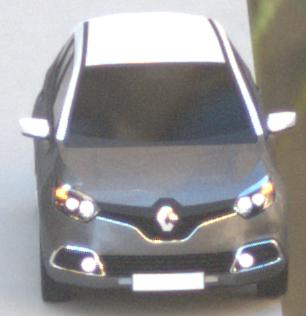
Make: Renault
Model: Captur ENERGY TCe 90
Detailed model: Captur (I)
Model produced from: 2013/06
Model produced until: 2015/05
Doors: 5
Color: gray
Road condition: dry road
Daytime: morning or afternoon
Contrast: low contrast